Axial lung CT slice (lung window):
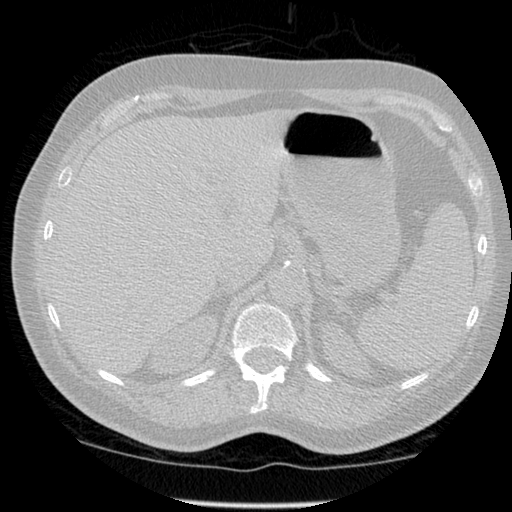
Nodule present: no